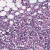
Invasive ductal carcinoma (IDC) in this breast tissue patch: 1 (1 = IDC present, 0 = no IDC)